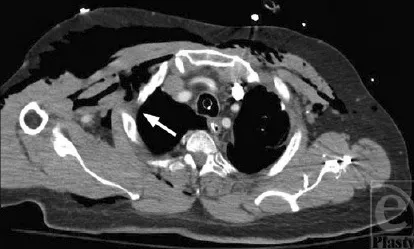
Computed tomography imaging at the second intercostal space shortly after chest tube insertion demonstrating subcutaneous emphysema due to persistent air leak originating from sites of repeated needle thoracostomy attempts (white arrow). The air leak was exacerbated by high peak airway pressures required to maintain oxygenation and ventilation.
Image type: radiology (ct)